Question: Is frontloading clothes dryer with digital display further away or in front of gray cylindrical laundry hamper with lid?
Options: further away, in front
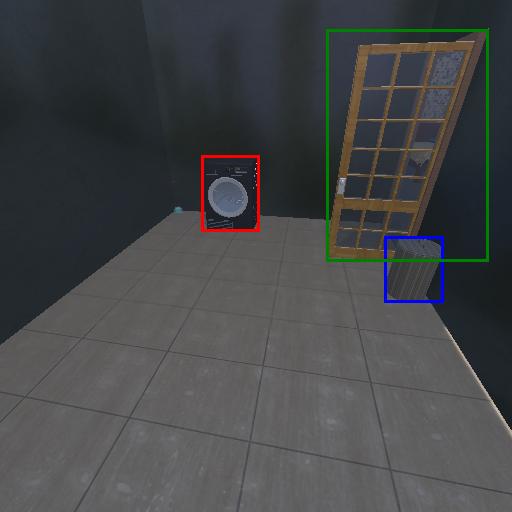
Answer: further away